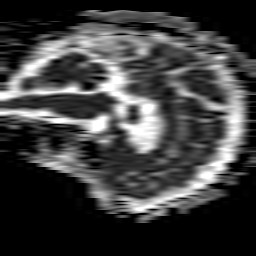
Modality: ADC
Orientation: sagittal
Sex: male
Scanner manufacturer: philips
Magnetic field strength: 1.5 T
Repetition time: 4.819 s
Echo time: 0.07764 s